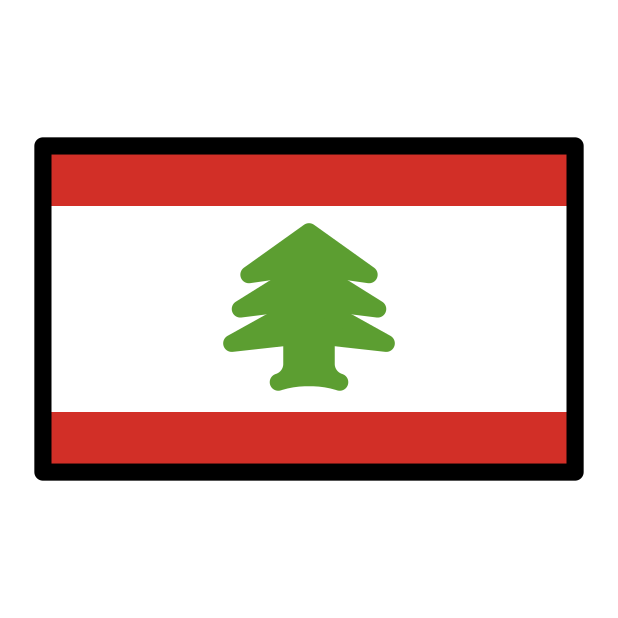
flag: Lebanon